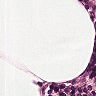
Metastatic tissue present: no